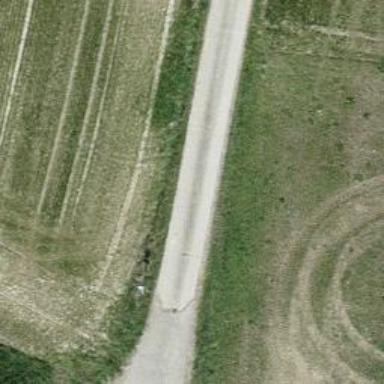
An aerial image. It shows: Concrete track with grade1 quality.